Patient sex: M
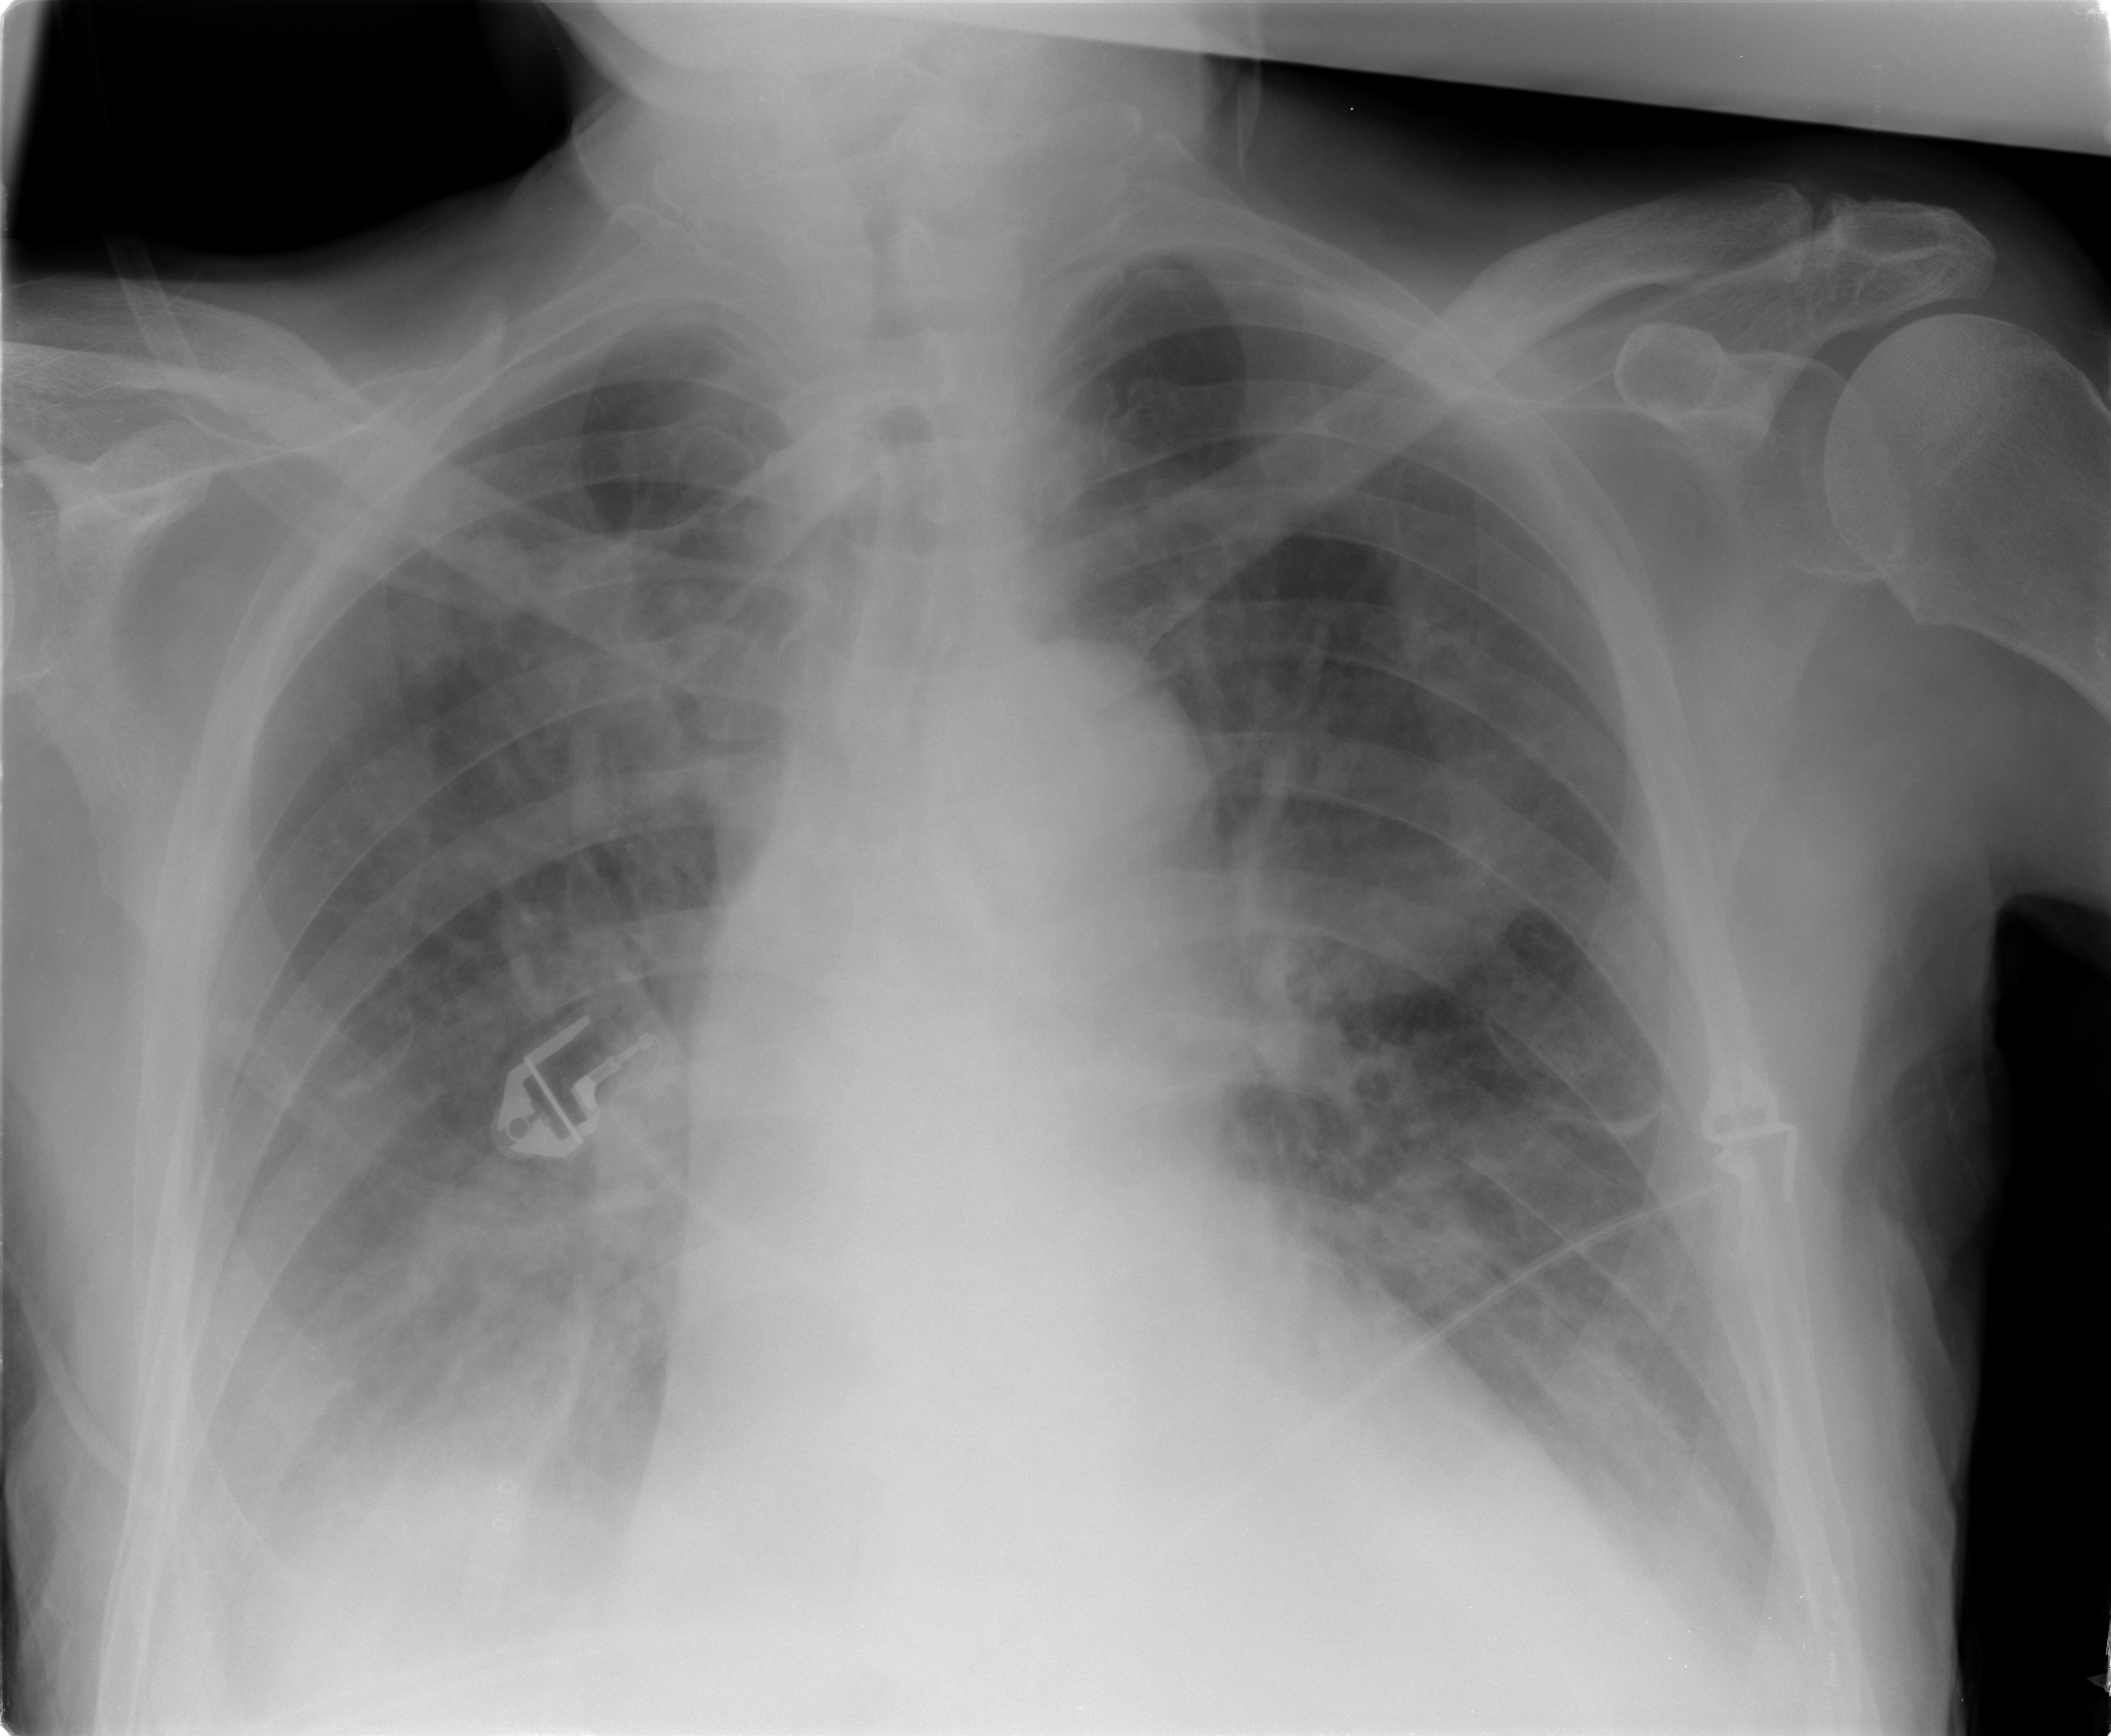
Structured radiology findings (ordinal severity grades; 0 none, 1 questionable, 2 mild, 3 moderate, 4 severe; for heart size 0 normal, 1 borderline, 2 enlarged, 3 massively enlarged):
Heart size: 2
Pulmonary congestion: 2
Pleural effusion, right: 2
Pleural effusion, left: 2
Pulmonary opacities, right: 2
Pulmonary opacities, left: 0
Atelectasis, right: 2
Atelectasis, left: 2